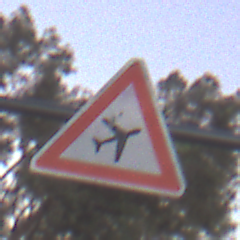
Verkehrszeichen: FlugbetriebLinks
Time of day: SunriseSunset
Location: Outdoor (Suburban)
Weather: PartlyCloudy
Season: NotSpecified
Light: Natural